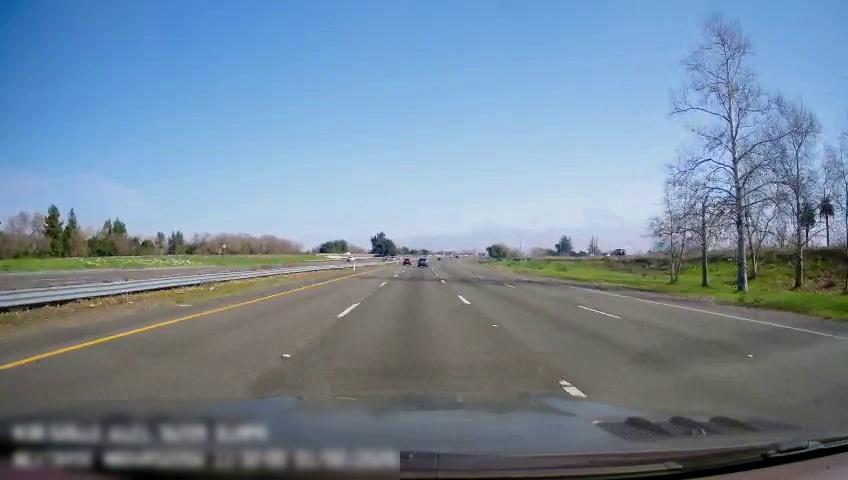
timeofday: Day
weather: Sunny
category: Drivable Space
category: Drivable Space
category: Vehicles | SUV
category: Vehicles | SUV
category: Lanes | Current Lane
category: Lanes | Current Lane
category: Lanes | Alternate Lane
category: Lanes | Alternate Lane
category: Lanes | Alternate Lane